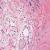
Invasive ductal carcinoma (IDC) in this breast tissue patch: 1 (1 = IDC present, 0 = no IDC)